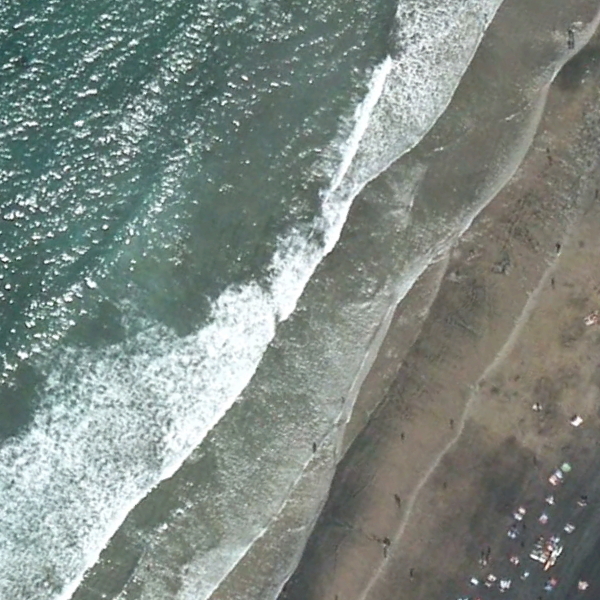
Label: Beach